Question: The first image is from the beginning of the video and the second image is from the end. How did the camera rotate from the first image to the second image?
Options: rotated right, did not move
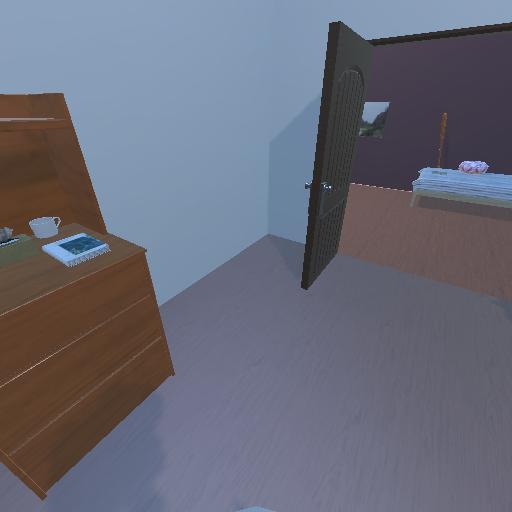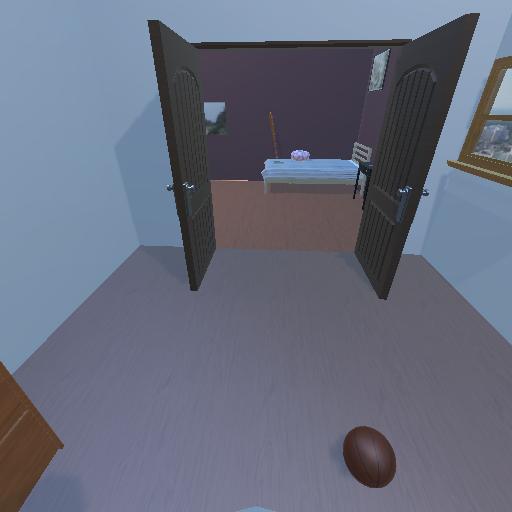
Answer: rotated right